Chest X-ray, AP view. Patient: 61 years old, sex F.
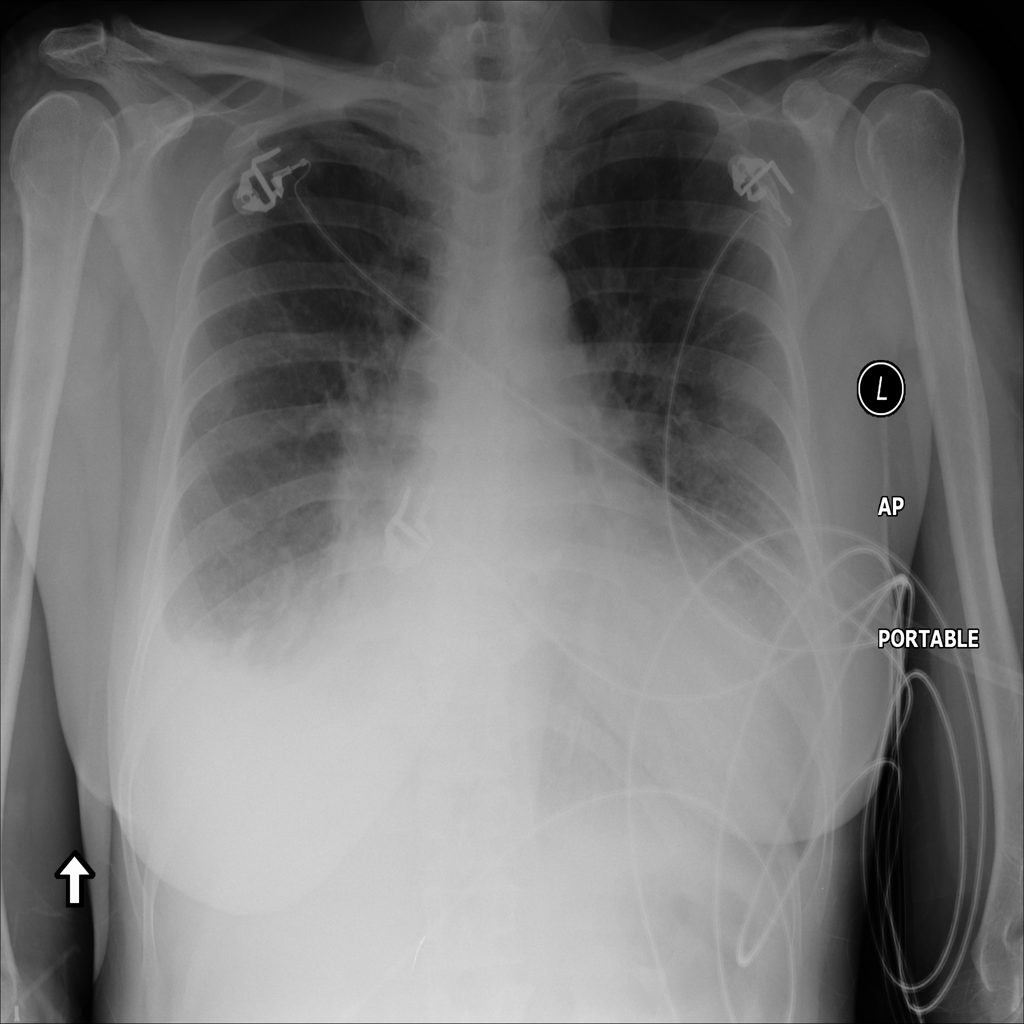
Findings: Atelectasis, Cardiomegaly, Consolidation, Edema, Effusion, Infiltration